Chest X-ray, PA view. Patient: 55 years old, sex F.
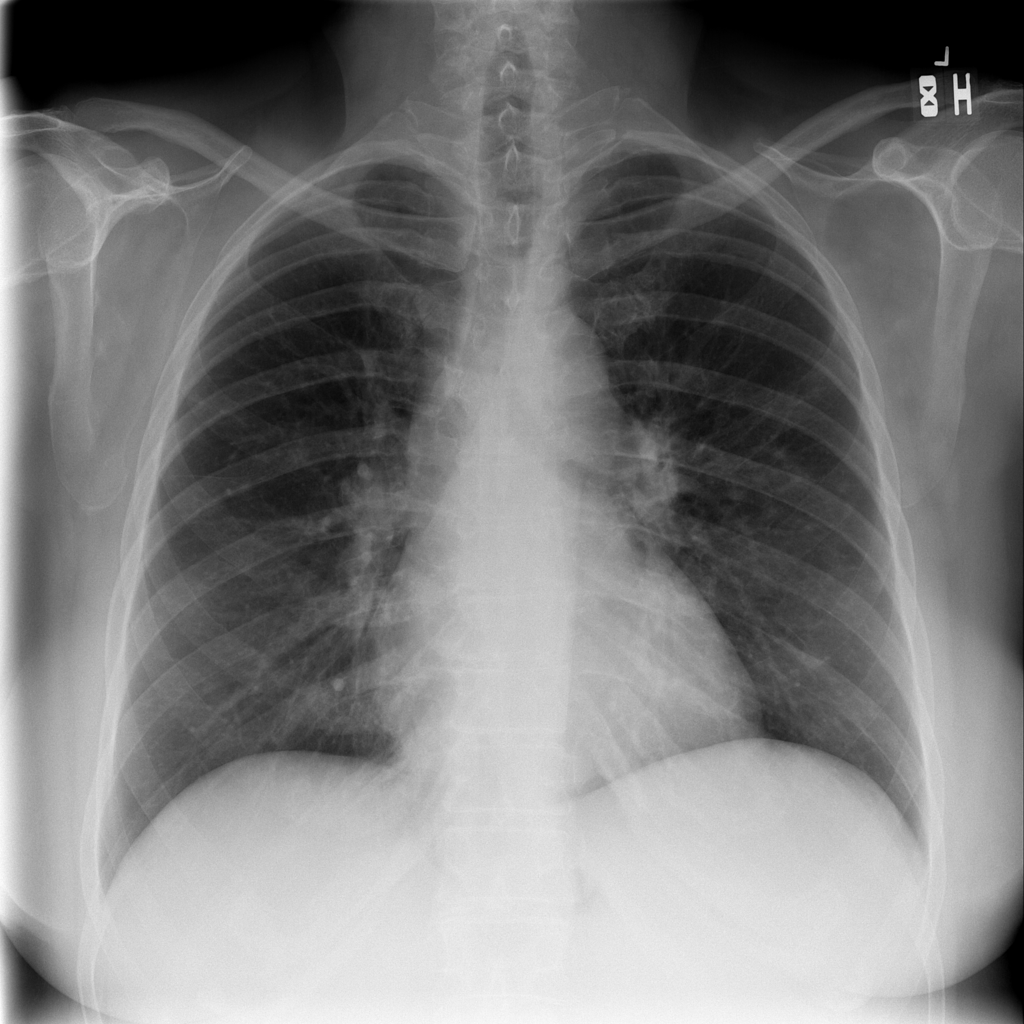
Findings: No Finding